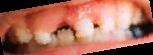
Condition: hypodontia